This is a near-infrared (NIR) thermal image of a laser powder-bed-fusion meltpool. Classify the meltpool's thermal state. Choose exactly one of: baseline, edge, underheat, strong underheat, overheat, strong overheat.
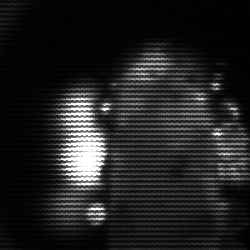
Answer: strong underheat